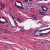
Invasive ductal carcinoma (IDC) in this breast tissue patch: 0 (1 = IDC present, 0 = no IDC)